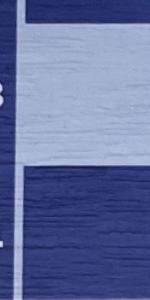
Label: Empty